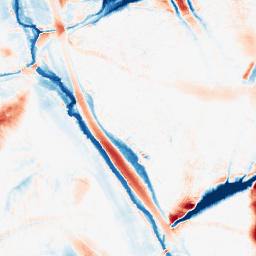
Category: morphological
Decomposition family: morphological_ellipse
Decomposition parameters: operation: average
width: 30
height: 50
Upsampling method: sinc_blackman
Upsampling parameters: scale: 4
kernel_size: 16
Upsampling scale: 4